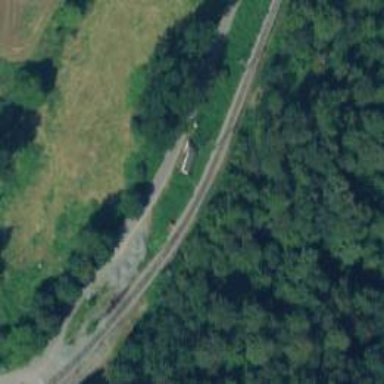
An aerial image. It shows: Railway track.